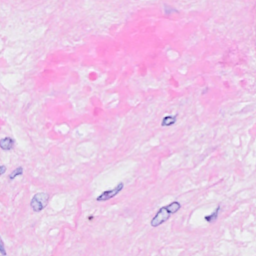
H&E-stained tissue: Breast